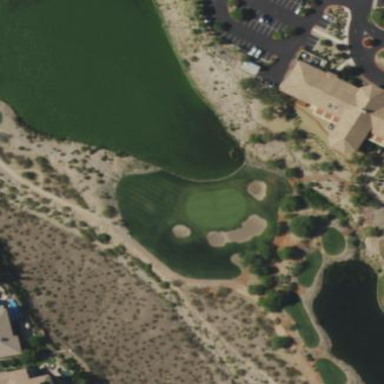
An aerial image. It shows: Rough grassy area used for golf.